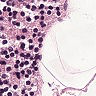
Metastatic tissue present: no